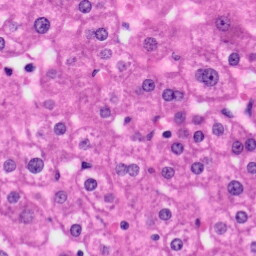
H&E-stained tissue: Liver